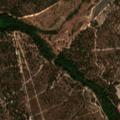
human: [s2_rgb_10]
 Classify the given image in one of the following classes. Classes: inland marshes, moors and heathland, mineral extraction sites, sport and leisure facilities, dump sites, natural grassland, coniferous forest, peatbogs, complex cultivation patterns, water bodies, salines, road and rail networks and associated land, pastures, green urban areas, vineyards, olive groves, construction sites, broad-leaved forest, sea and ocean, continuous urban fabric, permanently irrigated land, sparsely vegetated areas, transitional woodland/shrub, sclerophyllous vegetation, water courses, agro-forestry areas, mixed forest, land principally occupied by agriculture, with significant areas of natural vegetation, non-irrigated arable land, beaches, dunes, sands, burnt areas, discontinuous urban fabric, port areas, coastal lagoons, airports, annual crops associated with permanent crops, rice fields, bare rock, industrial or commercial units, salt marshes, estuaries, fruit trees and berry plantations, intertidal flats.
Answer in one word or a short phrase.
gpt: broad-leaved forest, coniferous forest, mixed forest, transitional woodland/shrub